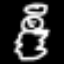
Label: angel